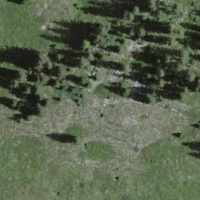
EUNIS habitat code: 24
Species observed at this site:
Phyteuma orbiculare
Erebia euryale